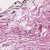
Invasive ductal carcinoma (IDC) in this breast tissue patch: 0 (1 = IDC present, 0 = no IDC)